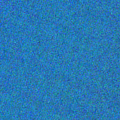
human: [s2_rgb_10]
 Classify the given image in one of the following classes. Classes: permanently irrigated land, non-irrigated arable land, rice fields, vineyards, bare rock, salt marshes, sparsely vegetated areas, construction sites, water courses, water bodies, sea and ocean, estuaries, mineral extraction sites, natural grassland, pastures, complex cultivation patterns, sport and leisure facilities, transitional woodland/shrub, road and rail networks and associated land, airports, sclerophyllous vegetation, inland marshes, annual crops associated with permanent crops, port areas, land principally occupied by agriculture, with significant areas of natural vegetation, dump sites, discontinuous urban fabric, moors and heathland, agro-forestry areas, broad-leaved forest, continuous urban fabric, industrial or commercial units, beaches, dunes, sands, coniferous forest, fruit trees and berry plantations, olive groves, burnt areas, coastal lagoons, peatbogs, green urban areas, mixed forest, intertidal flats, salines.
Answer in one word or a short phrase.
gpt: sea and ocean